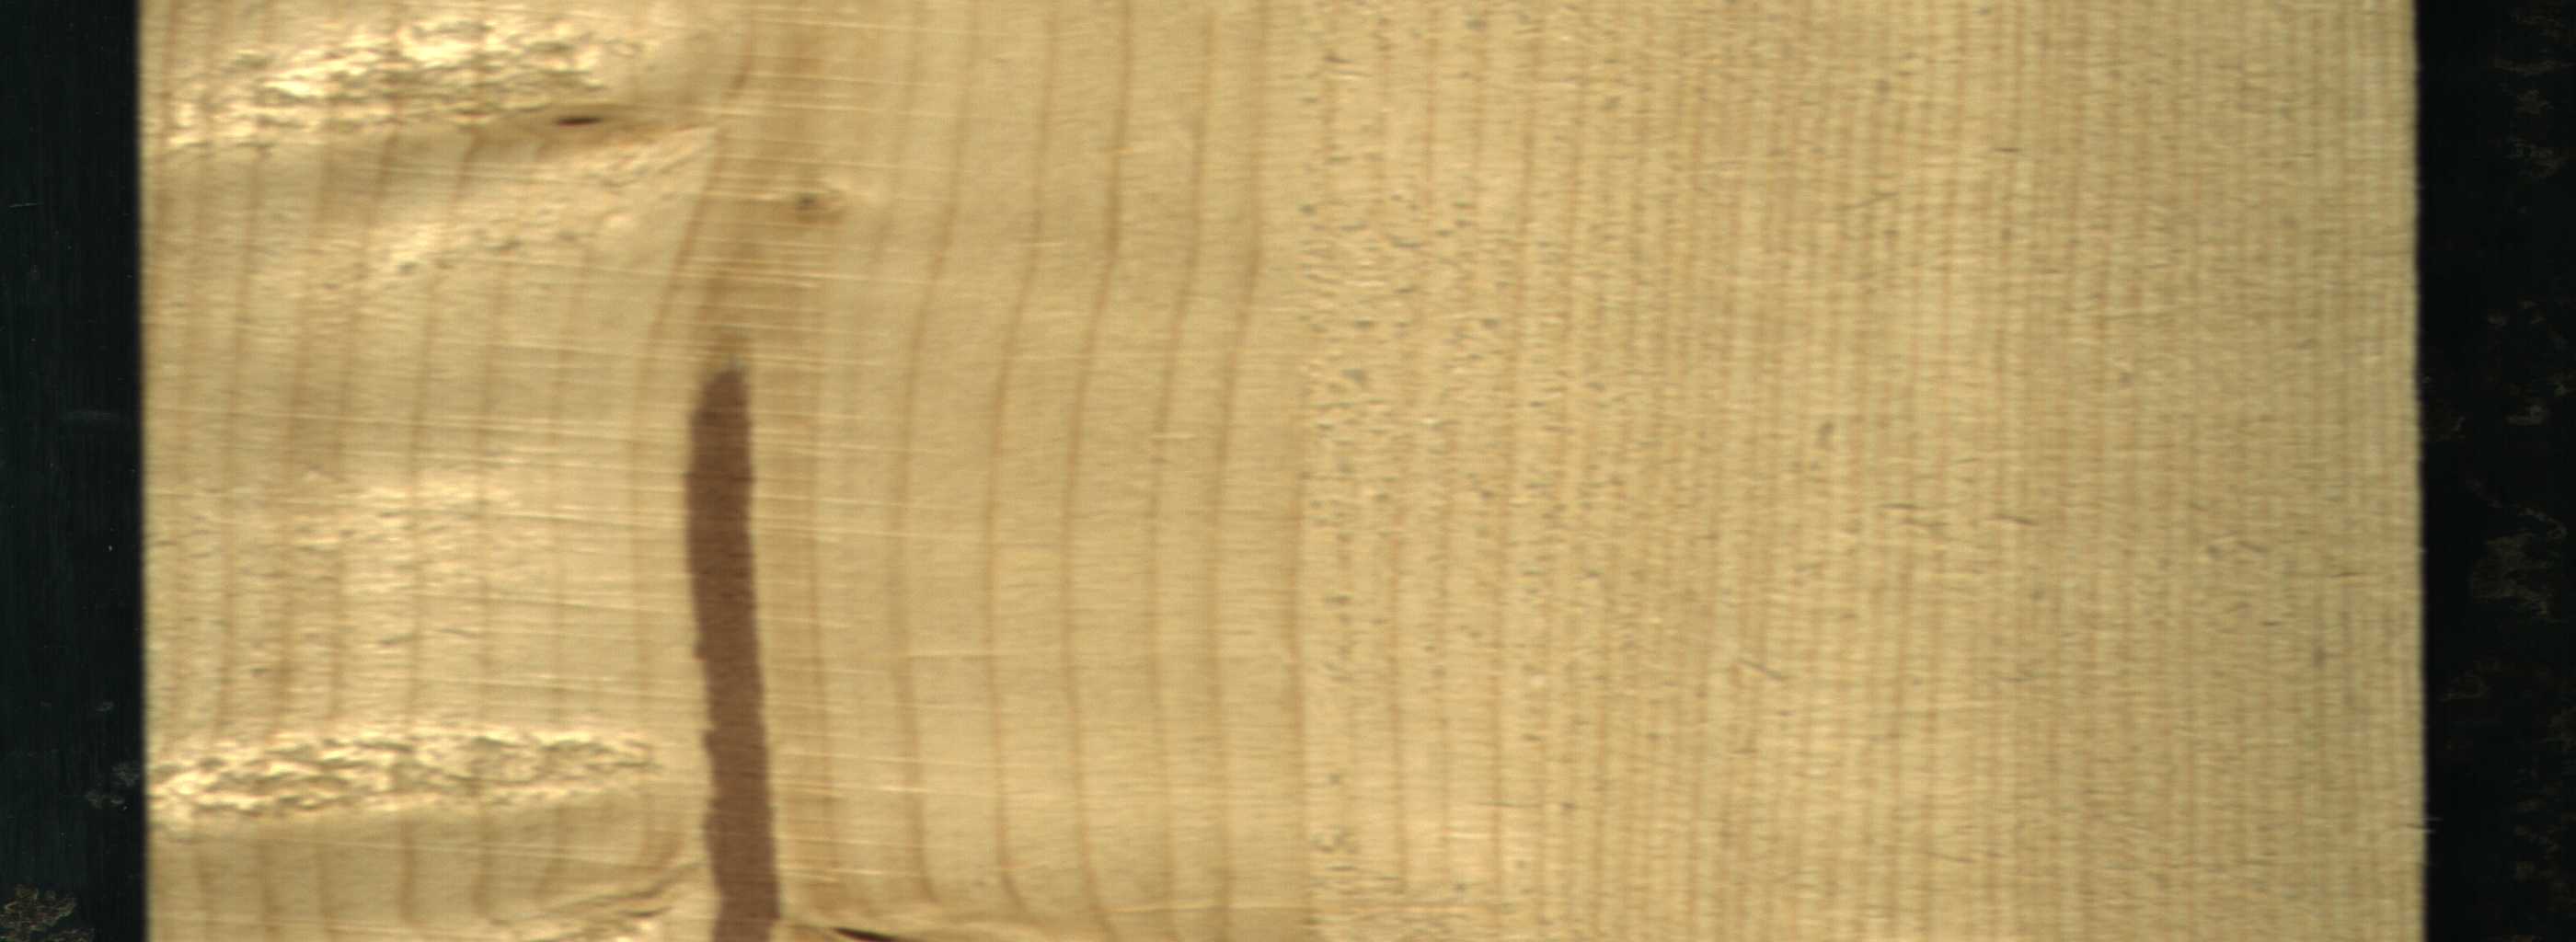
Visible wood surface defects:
Marrow
Dead_Knot
Live_Knot